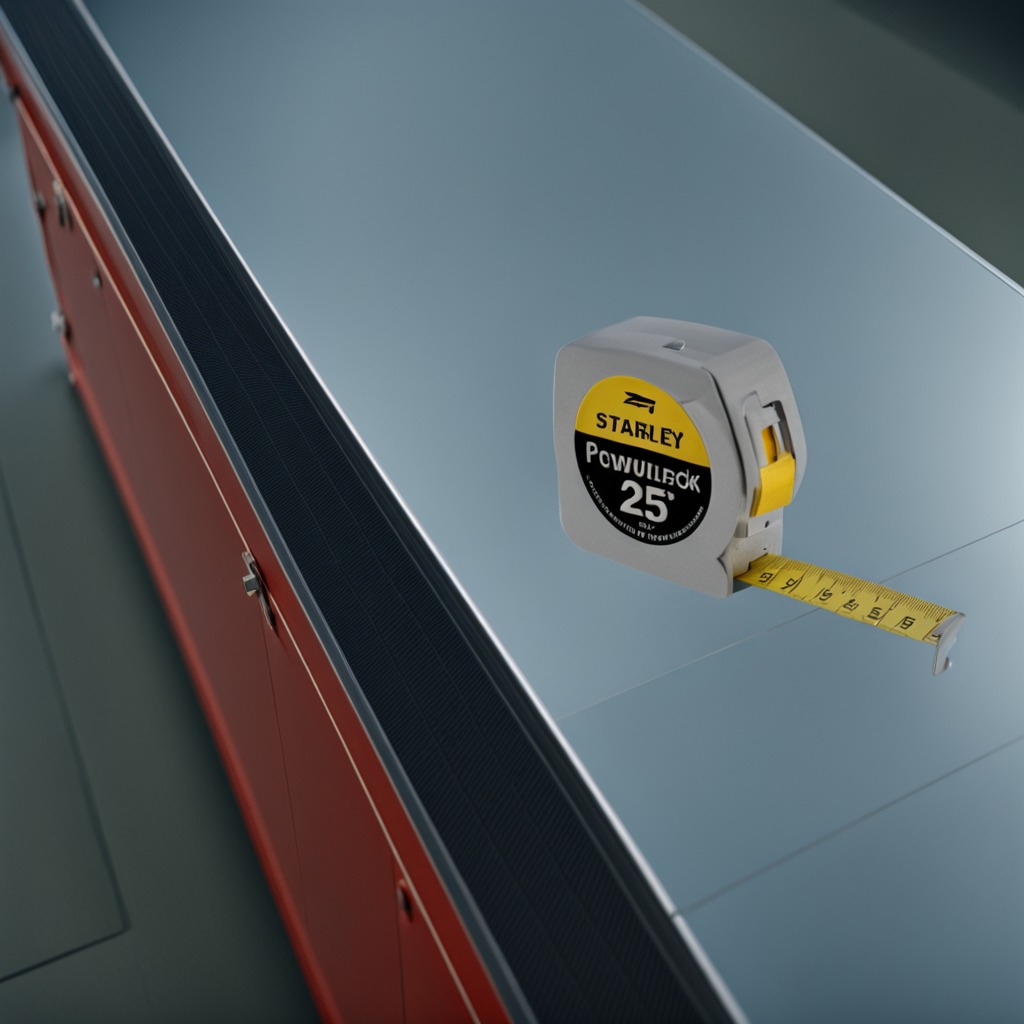
A measuring tape is lying on the toolbox surface in the airplane hangar workshop.